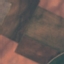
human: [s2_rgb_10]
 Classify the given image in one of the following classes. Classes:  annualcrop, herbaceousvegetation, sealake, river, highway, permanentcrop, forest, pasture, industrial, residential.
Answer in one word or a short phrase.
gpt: AnnualCrop